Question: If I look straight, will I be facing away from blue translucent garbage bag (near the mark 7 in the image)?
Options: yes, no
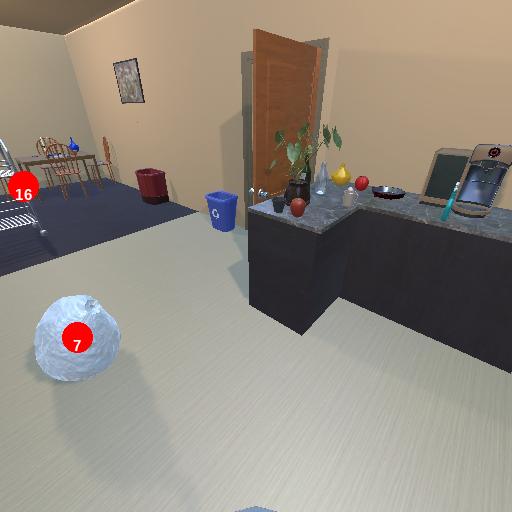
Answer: yes